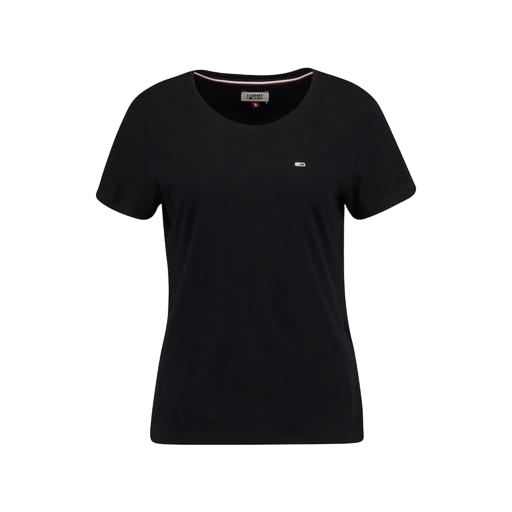
black slim t shirt, slim crew tee, black t-shirt basique jersey, white background